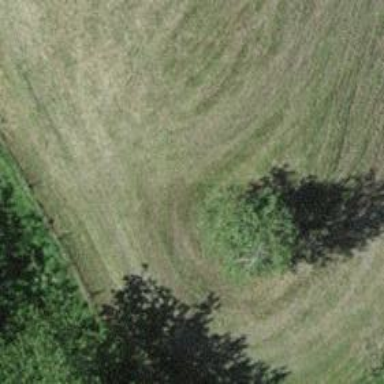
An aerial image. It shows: Beautiful tree in nature.